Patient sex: F
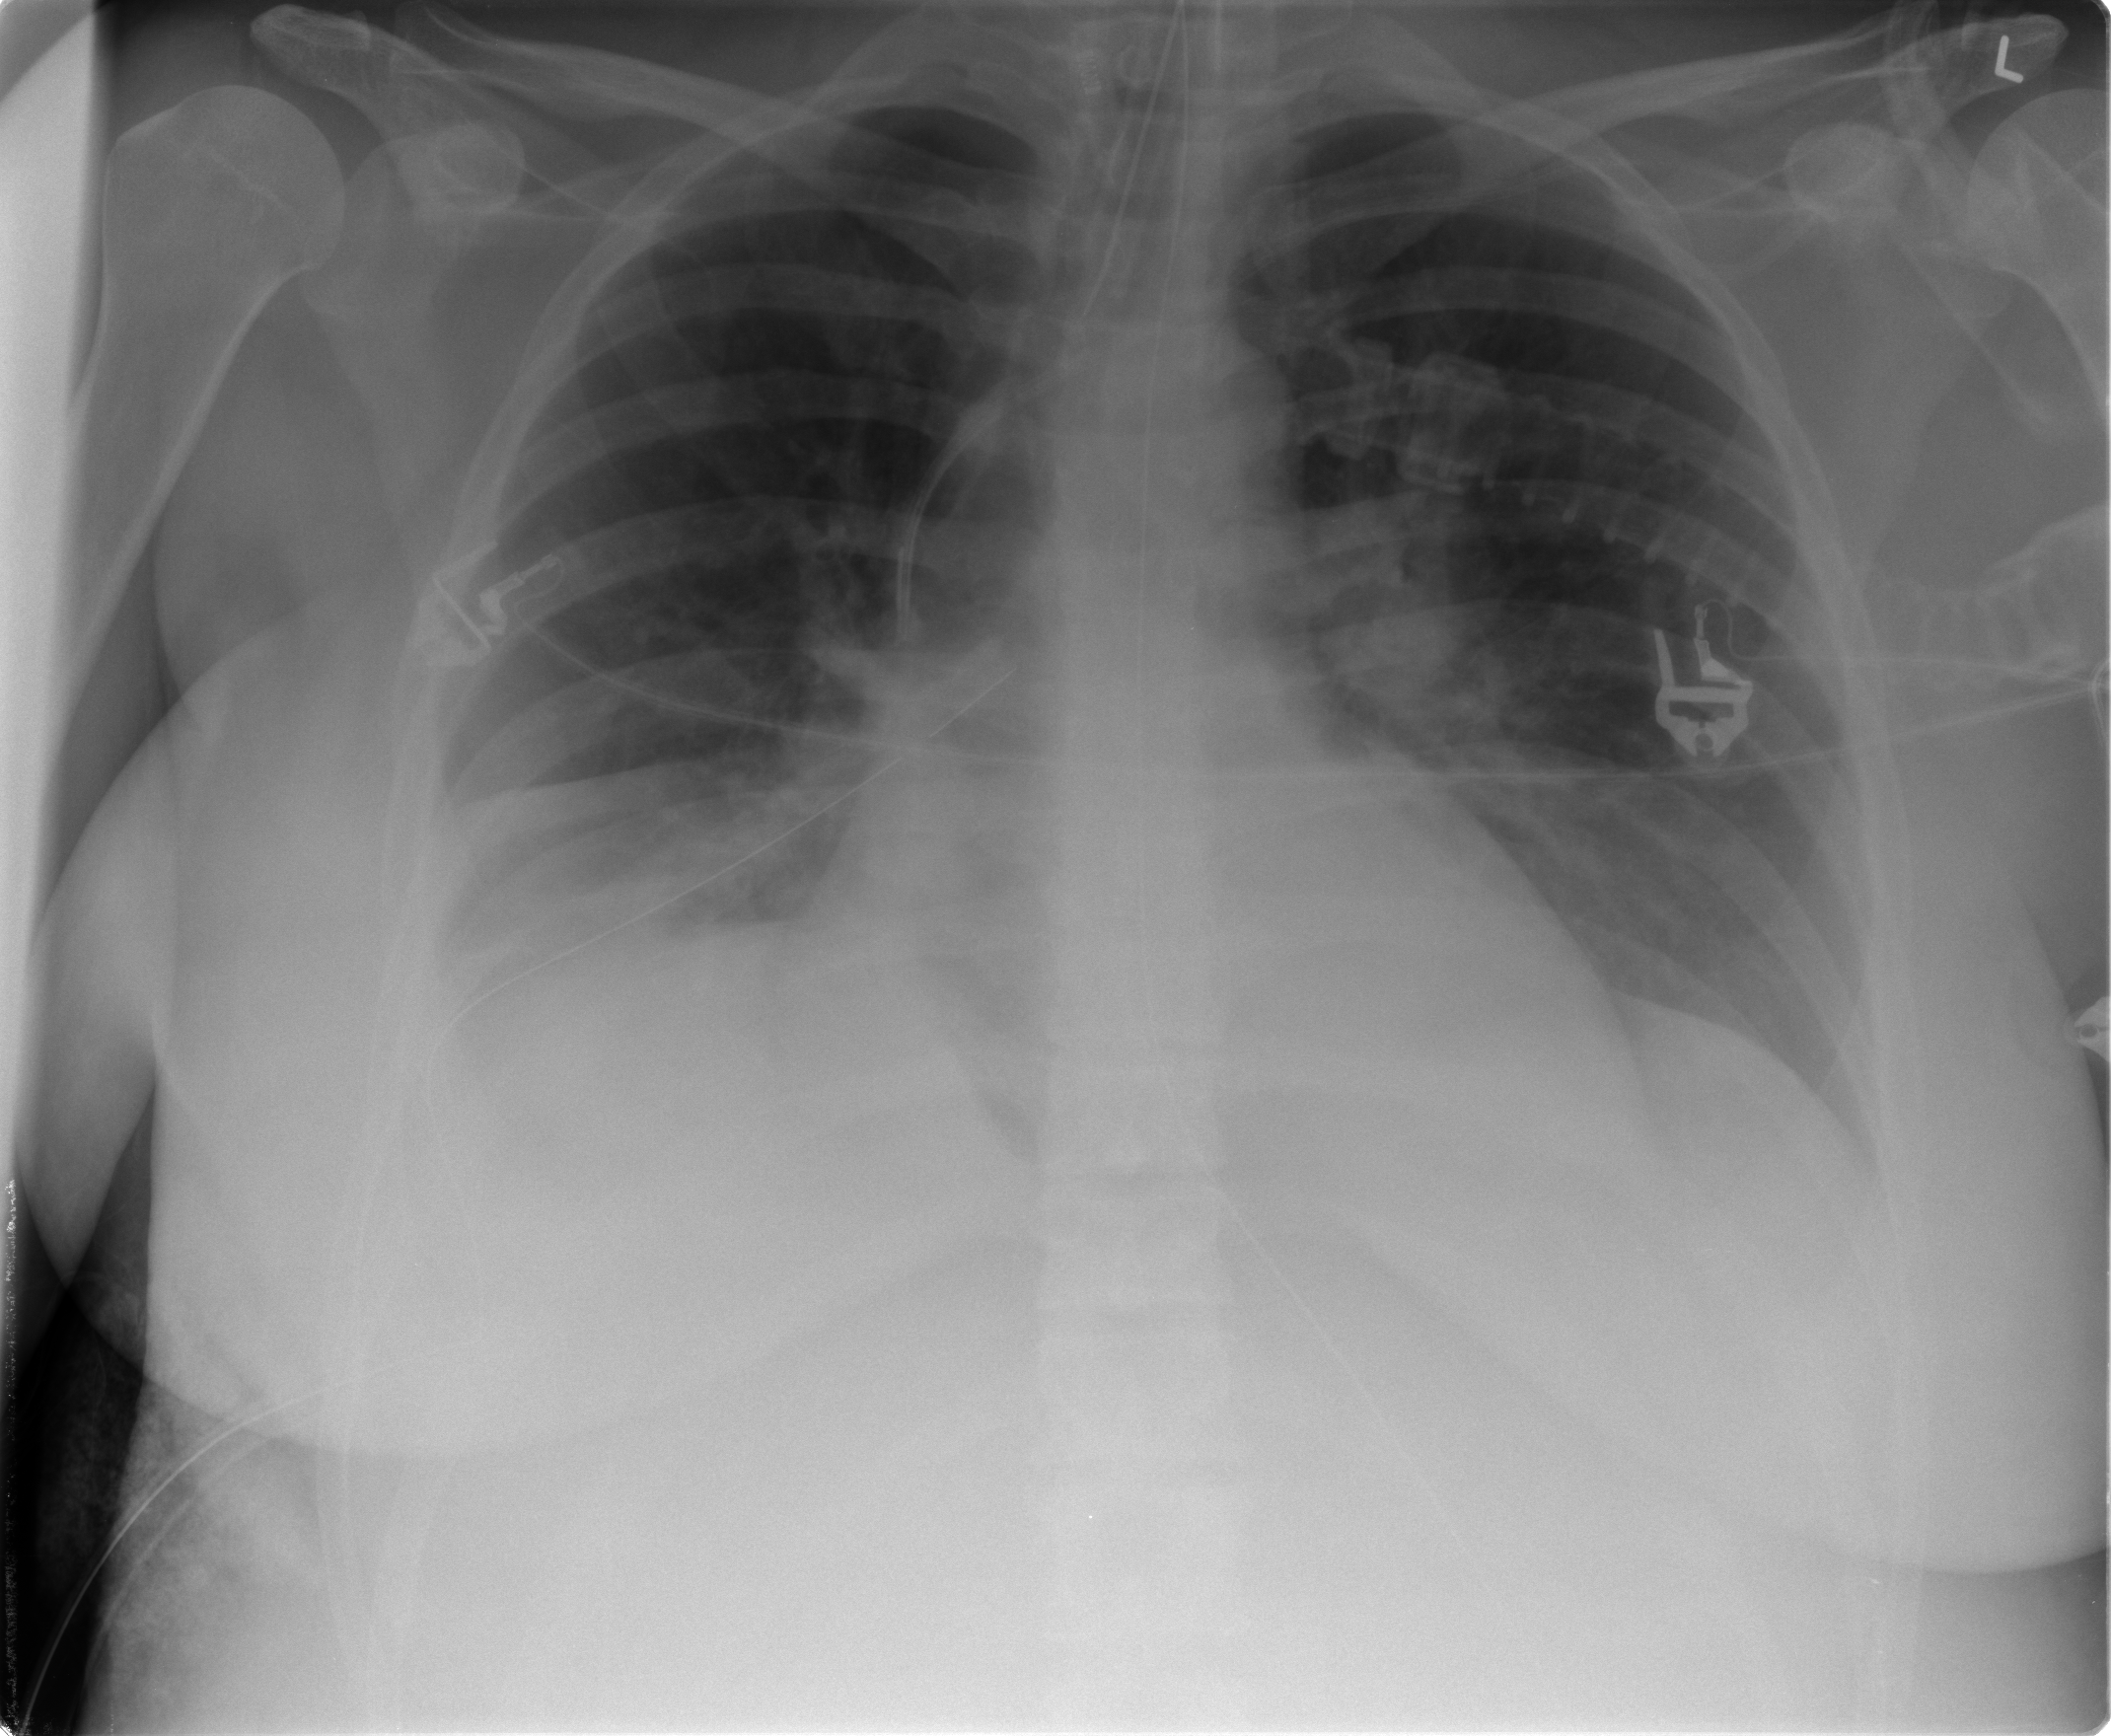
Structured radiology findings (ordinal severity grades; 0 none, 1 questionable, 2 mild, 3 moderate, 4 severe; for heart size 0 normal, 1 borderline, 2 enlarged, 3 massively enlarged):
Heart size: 0
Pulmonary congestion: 0
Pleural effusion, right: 2
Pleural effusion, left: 0
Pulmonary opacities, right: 2
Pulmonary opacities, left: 0
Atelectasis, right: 2
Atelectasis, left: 1